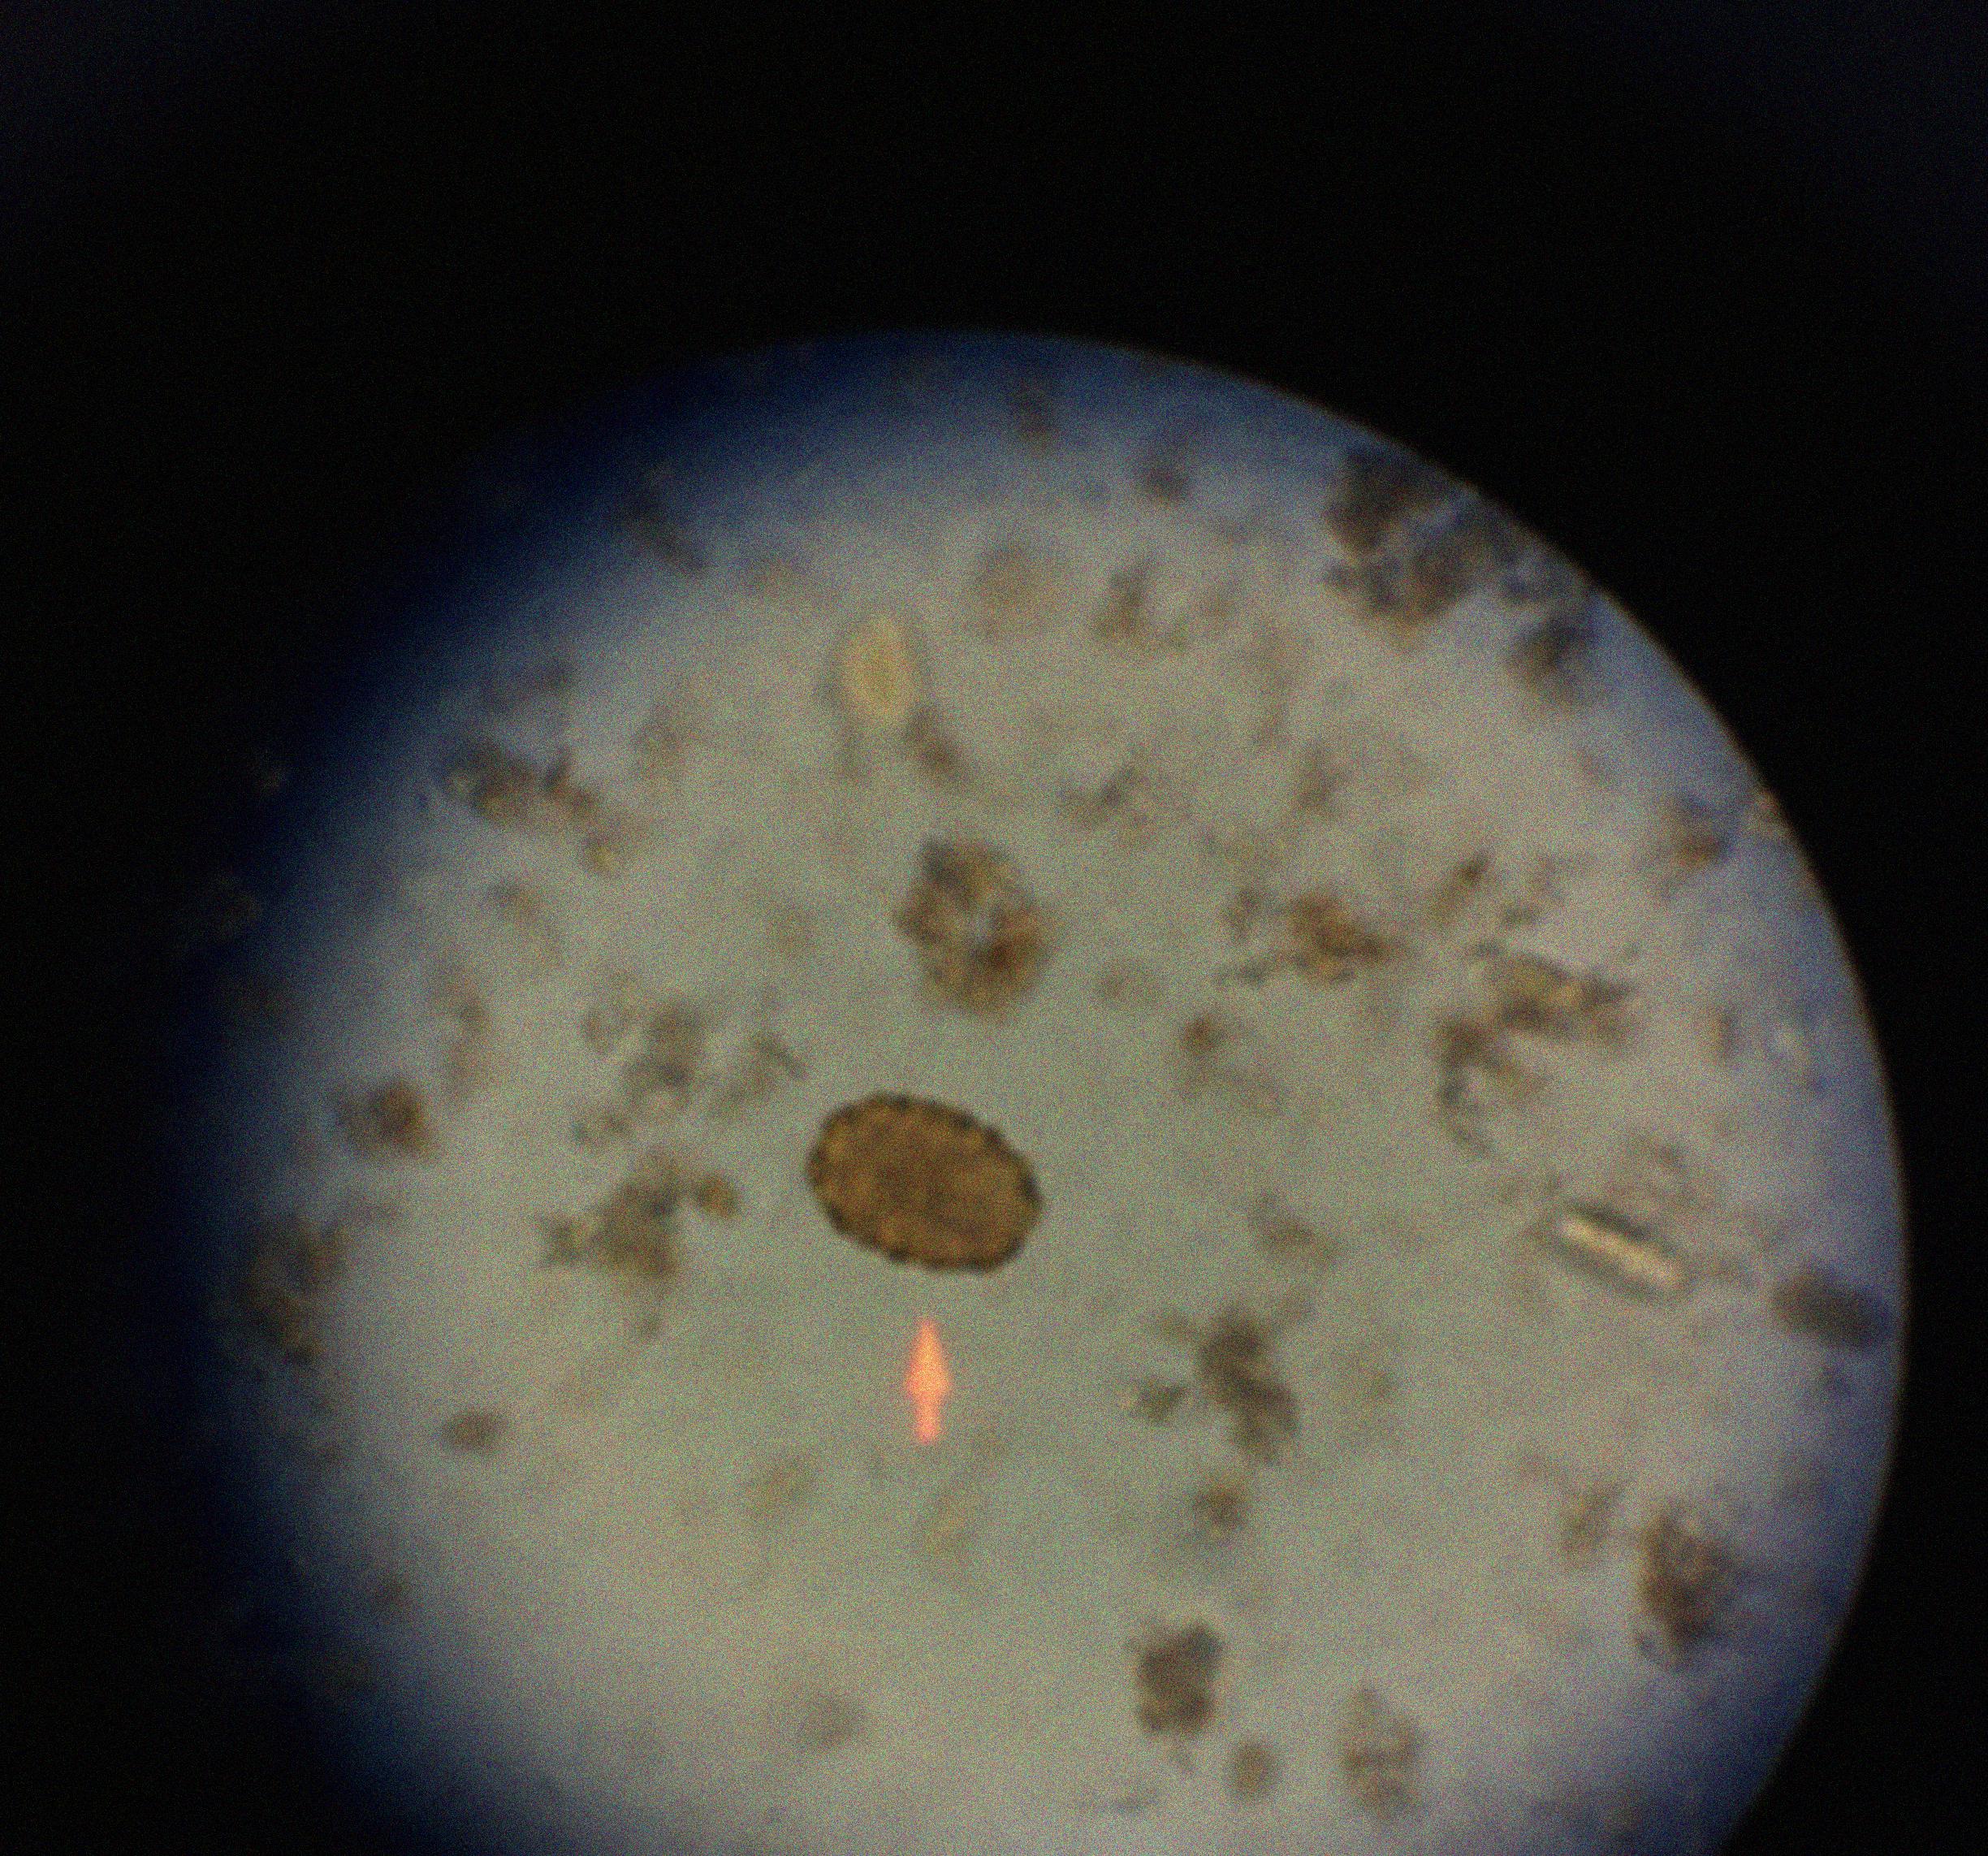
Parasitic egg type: Ascaris lumbricoides